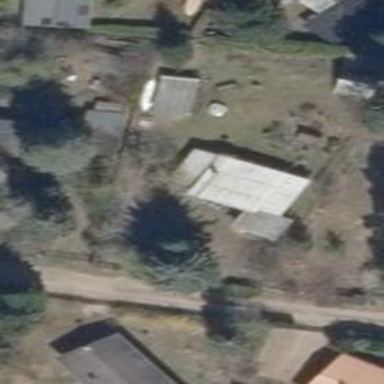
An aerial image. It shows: Bungalow.